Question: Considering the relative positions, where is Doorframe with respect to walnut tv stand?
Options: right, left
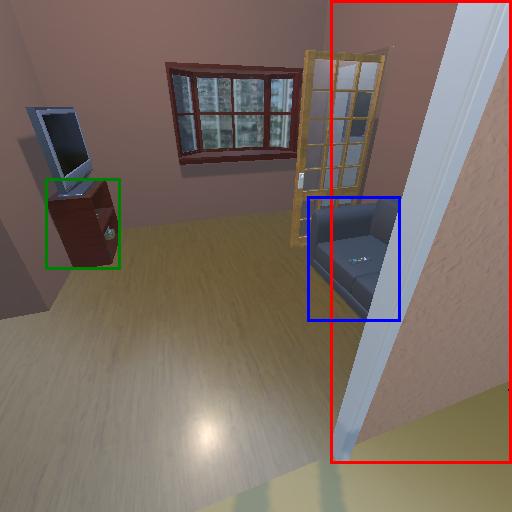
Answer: right